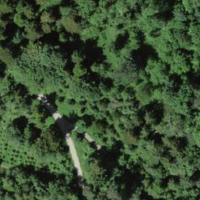
EUNIS habitat code: 41
Species observed at this site:
Sambucus racemosa